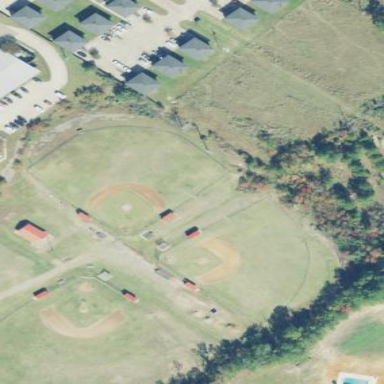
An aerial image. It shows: Baseball pitch for leisure land.